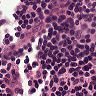
Metastatic tissue present: no